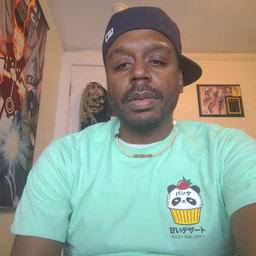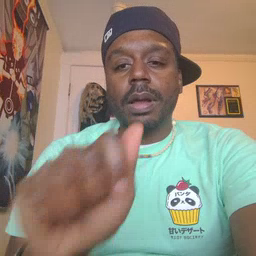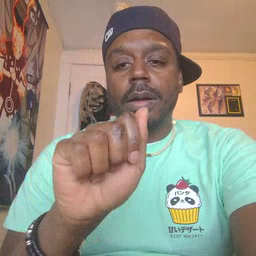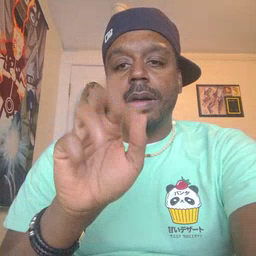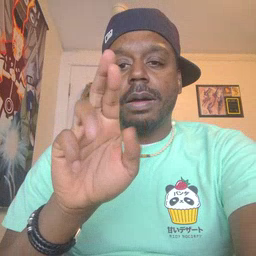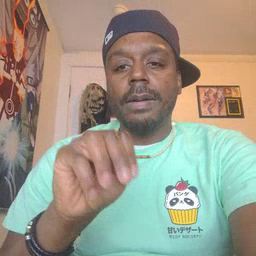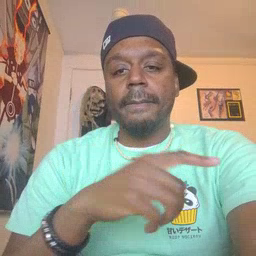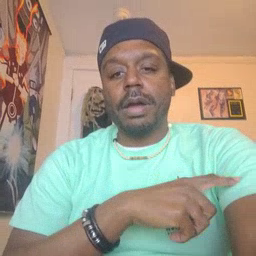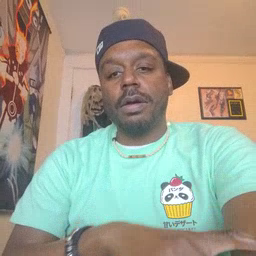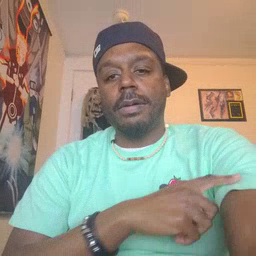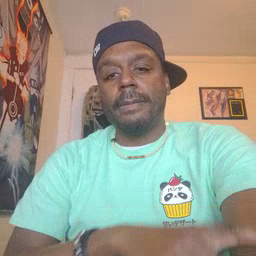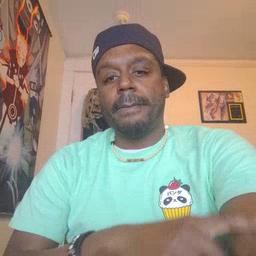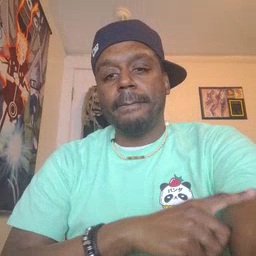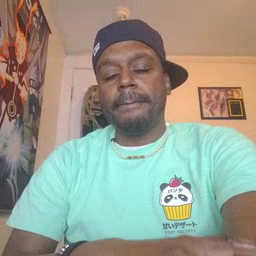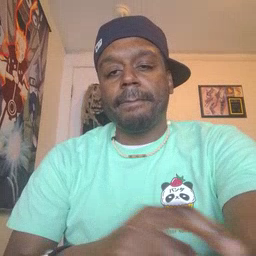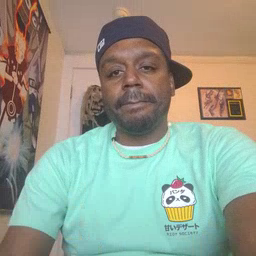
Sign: arm